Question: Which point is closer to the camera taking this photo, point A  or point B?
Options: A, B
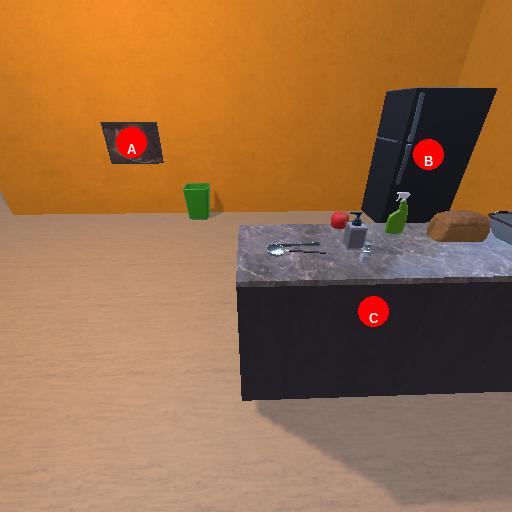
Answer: A